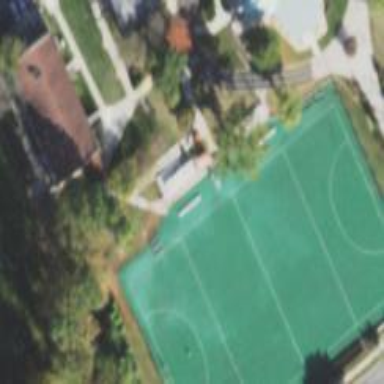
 used for leisure and sports activities."